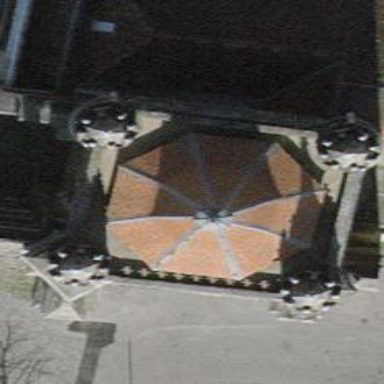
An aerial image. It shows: Bell tower which is used as viewpoint.